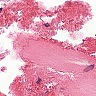
Metastatic tissue present: no